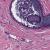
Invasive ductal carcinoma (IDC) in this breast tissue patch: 0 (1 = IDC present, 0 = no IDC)